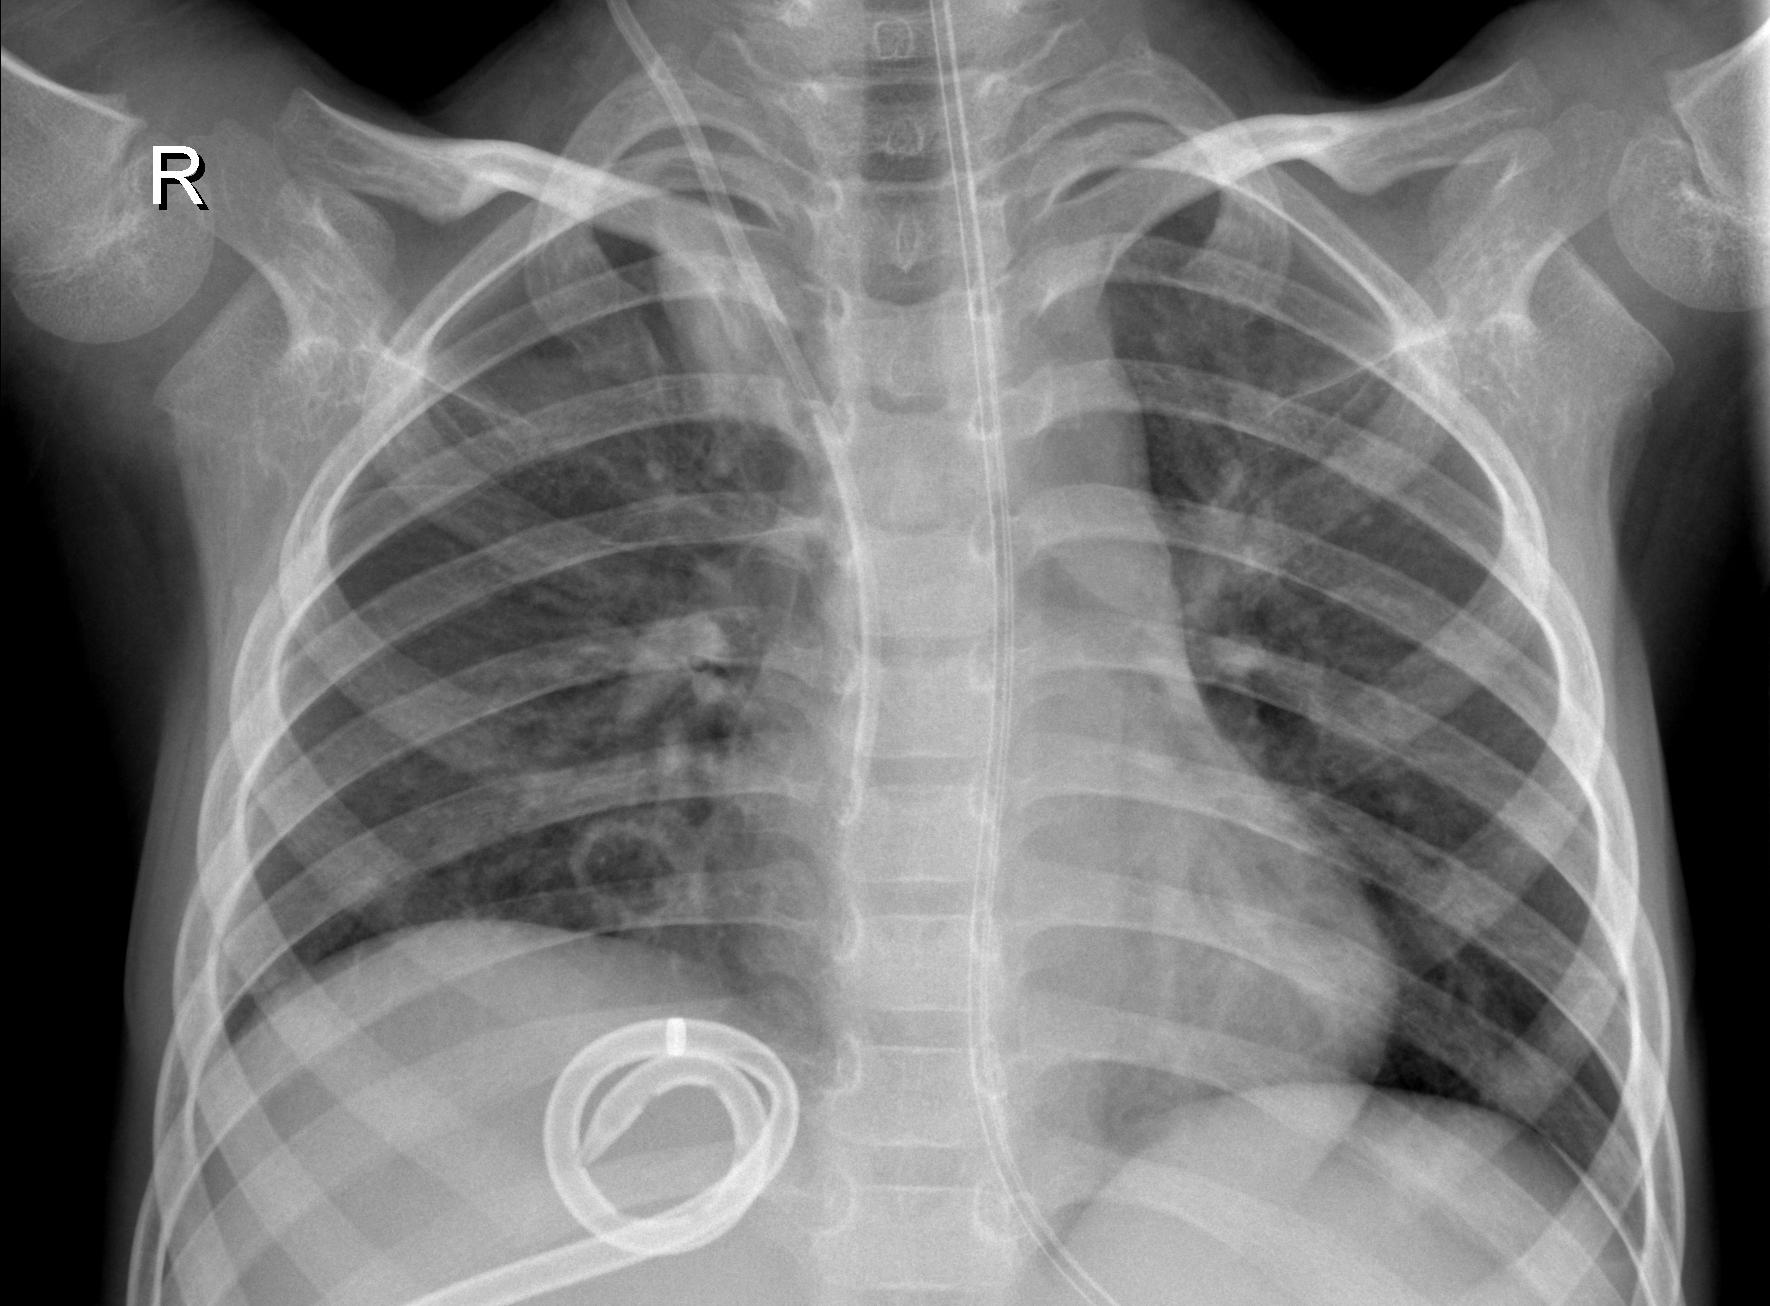
Diagnosis: PNEUMONIA